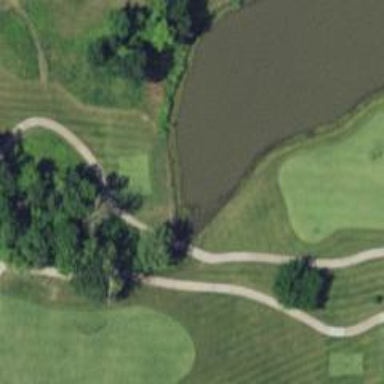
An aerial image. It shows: Path designated for golf carts.